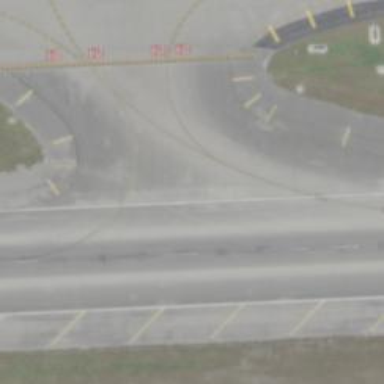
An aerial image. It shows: Image of taxiway at airport.